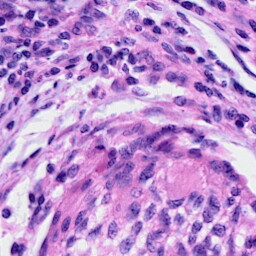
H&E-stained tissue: Cervix